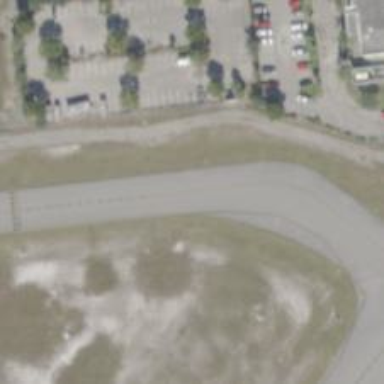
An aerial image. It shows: Image of taxiway at airport.